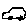
Label: car